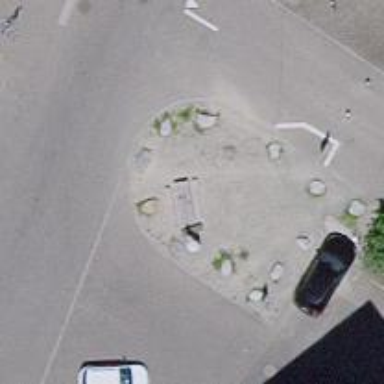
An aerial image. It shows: Blue bench.